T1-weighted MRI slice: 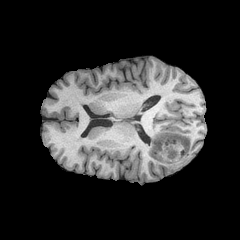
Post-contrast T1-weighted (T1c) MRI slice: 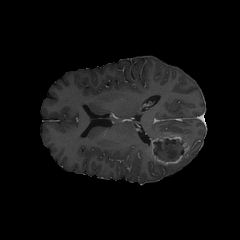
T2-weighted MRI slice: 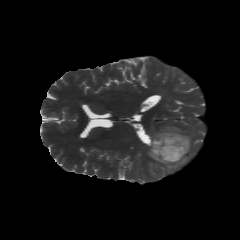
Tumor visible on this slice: yes